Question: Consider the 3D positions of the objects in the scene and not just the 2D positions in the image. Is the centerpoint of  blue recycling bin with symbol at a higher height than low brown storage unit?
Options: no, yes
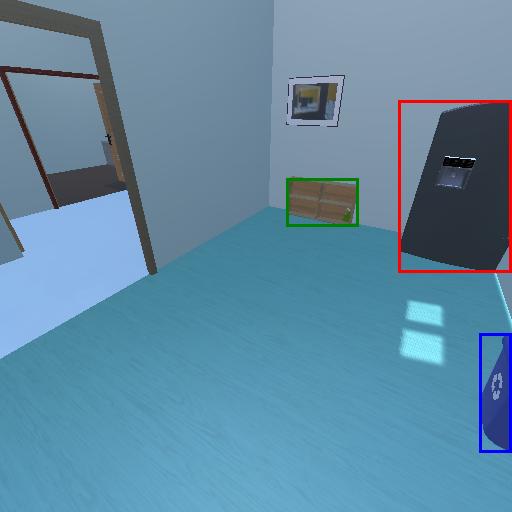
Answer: no